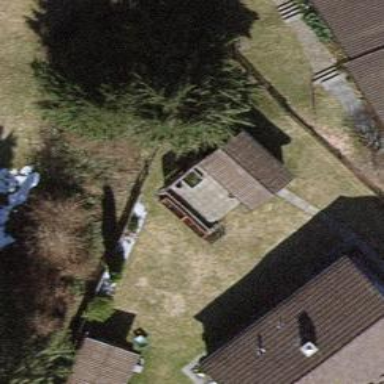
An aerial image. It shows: Shed.